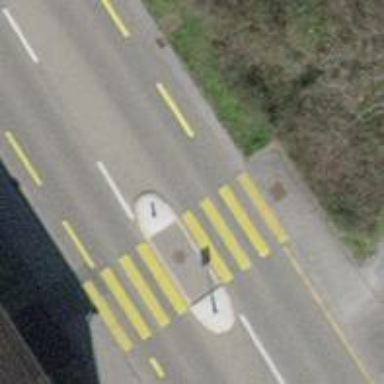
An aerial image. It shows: Kerb barrier.